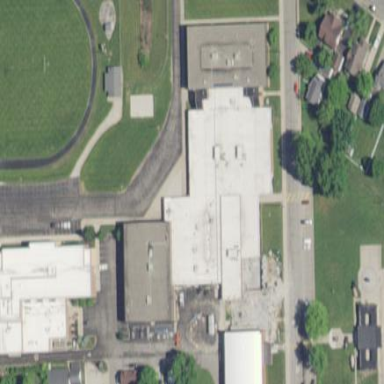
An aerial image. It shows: School building.